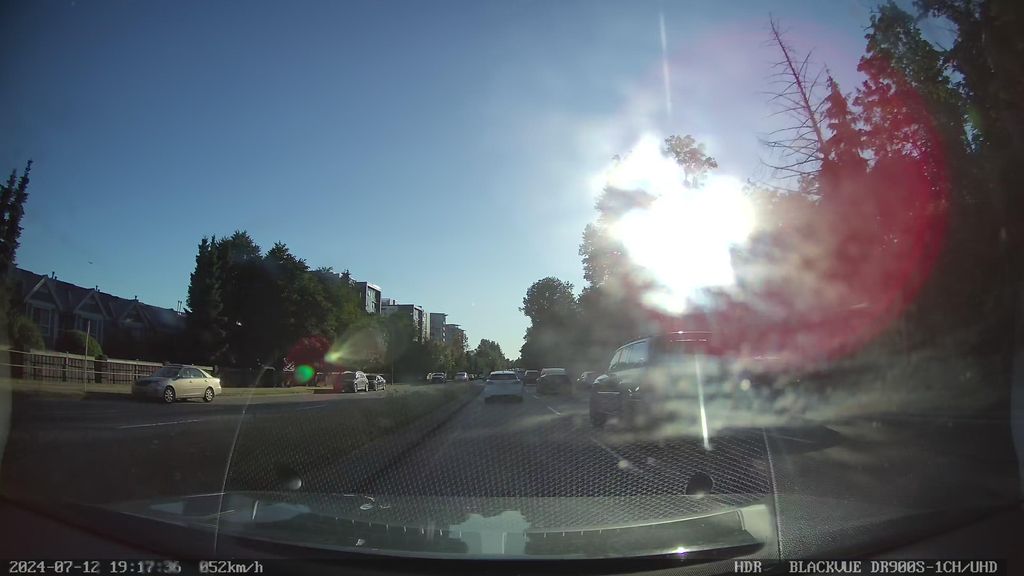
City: vancouver